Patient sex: M
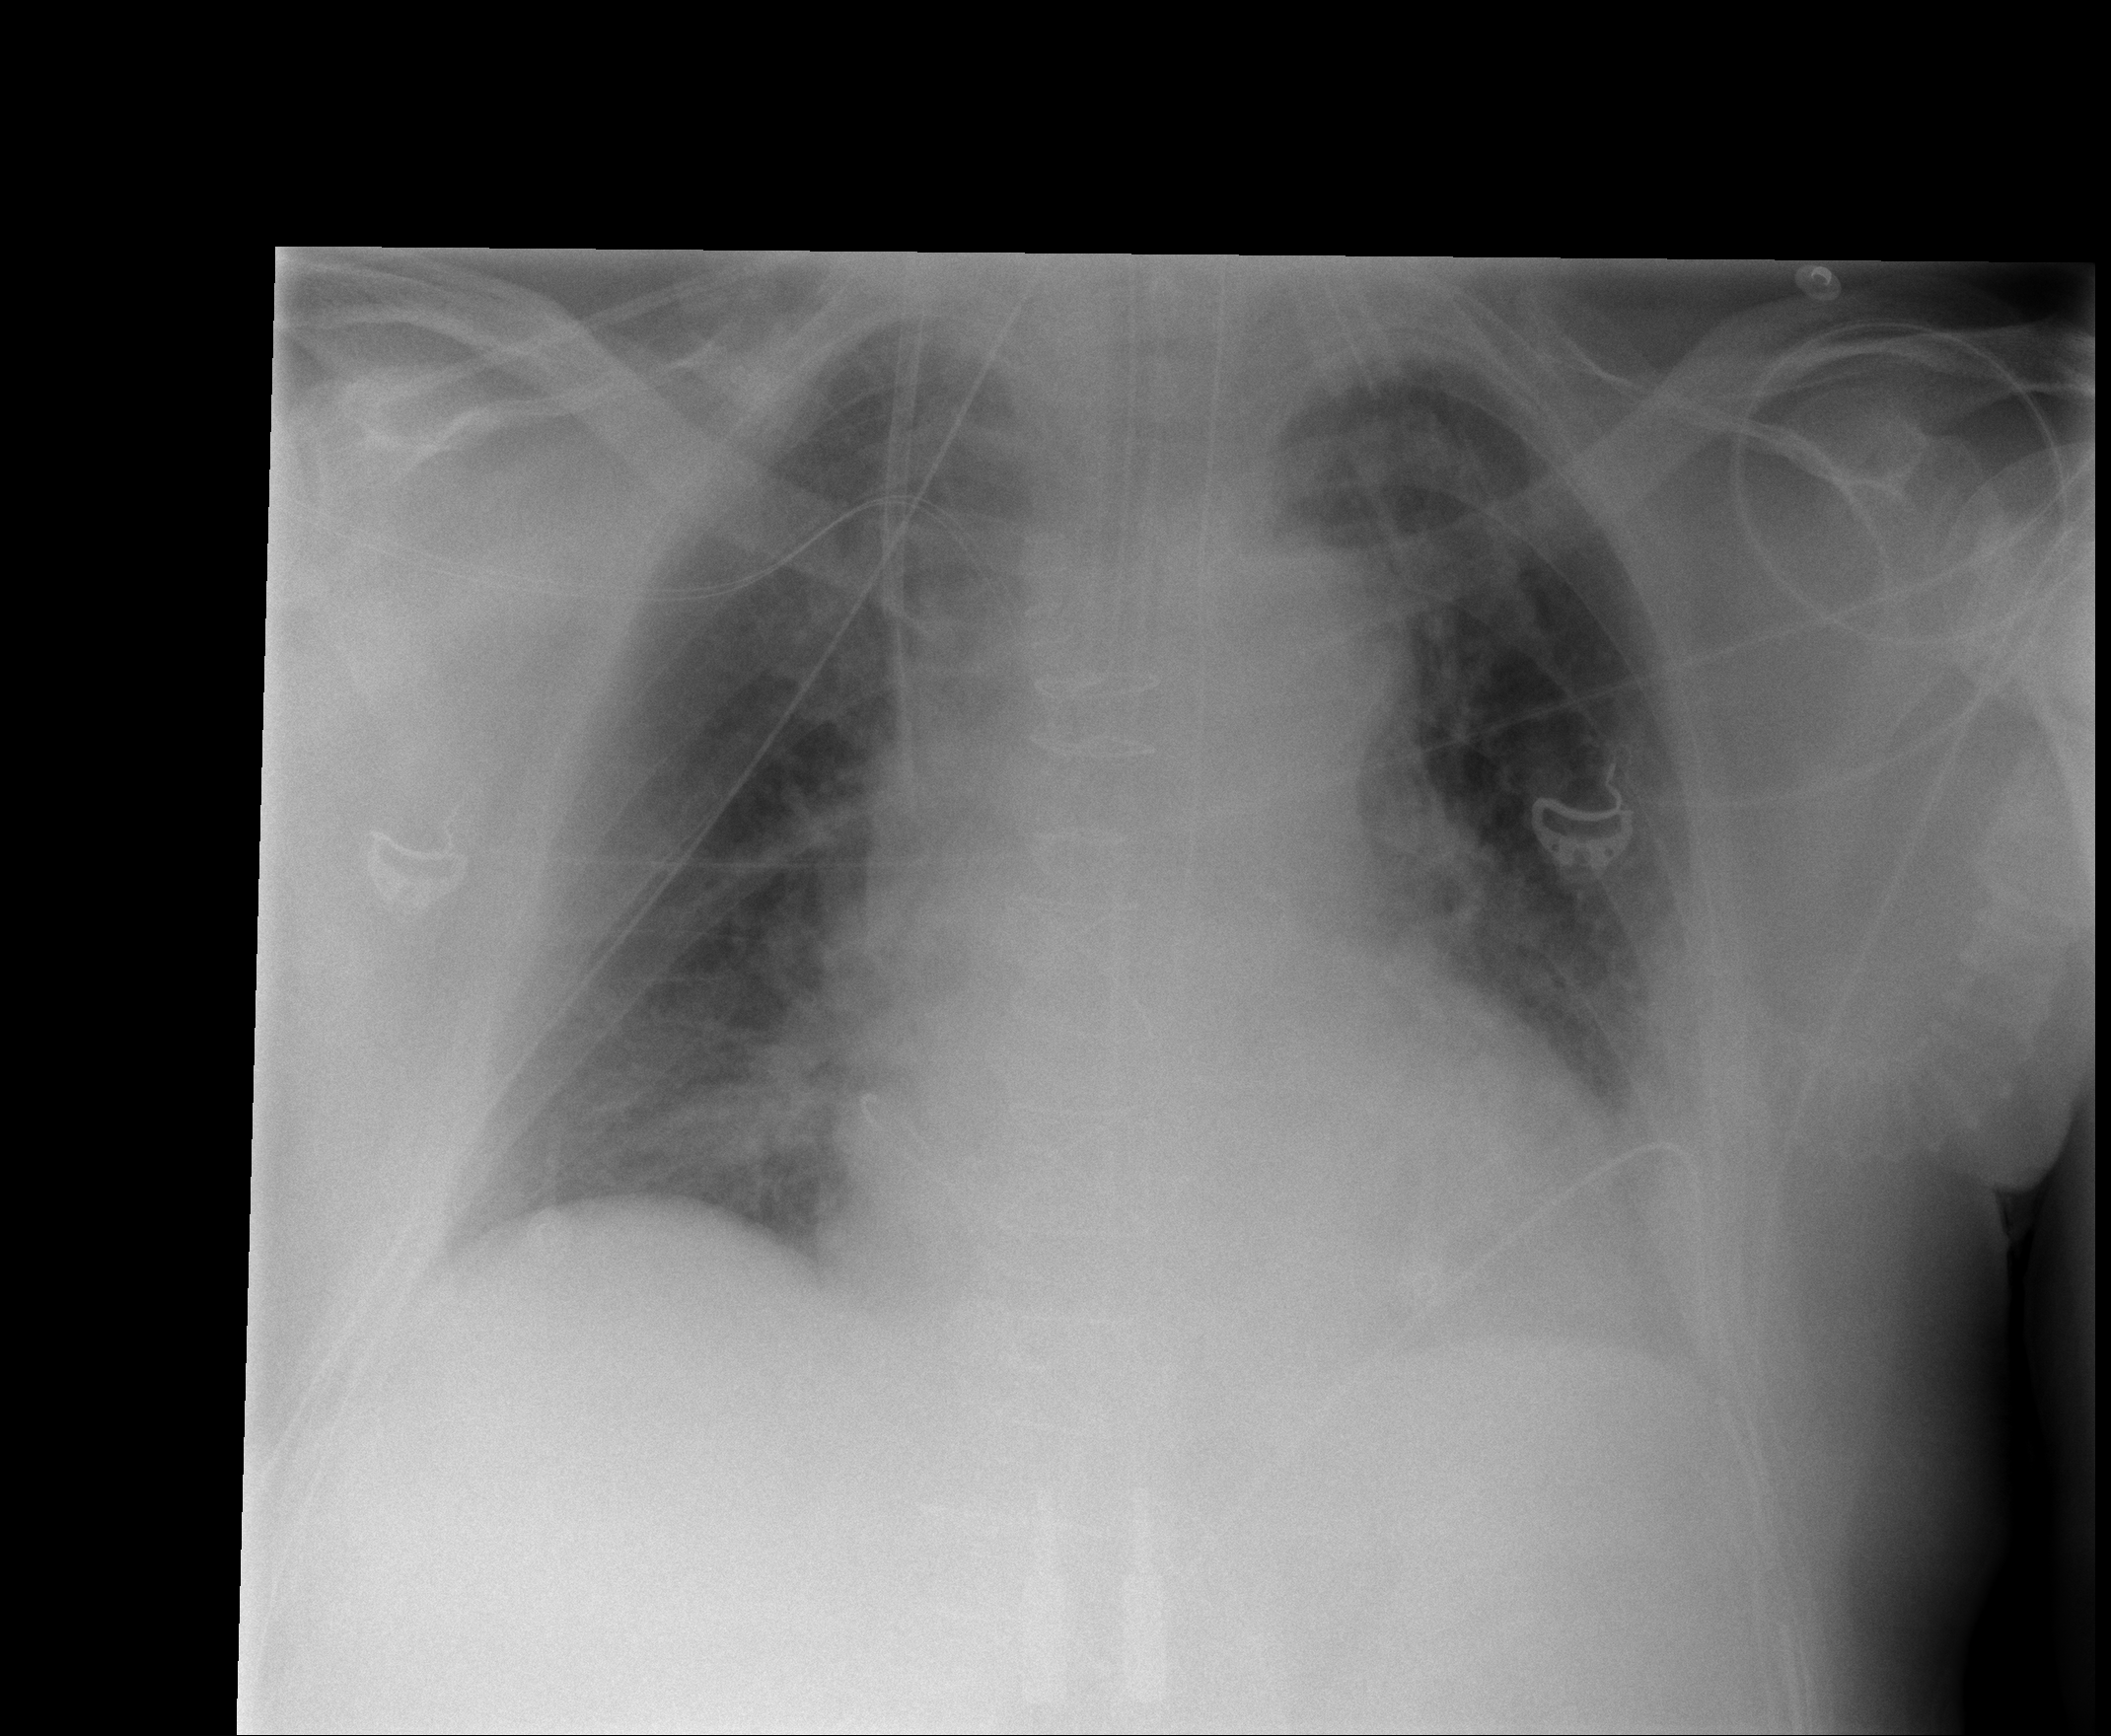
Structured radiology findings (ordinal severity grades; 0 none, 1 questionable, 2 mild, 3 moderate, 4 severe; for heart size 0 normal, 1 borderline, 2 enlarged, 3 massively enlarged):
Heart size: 2
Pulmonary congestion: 2
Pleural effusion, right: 0
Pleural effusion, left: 2
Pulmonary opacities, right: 0
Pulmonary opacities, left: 2
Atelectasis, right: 0
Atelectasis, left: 2